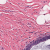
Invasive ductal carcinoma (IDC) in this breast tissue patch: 0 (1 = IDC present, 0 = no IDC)